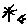
Label: star